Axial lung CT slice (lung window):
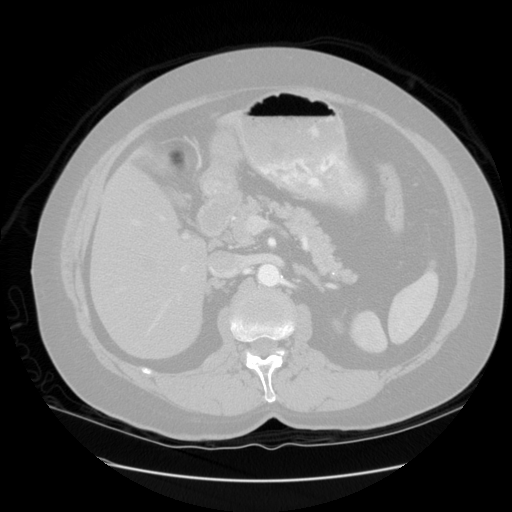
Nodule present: no